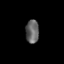
Tissue: skin
Cell type: Epithelial cells
Senescence score: 0.249
Nuclear area (px): 296
Mean DAPI intensity: 101.682